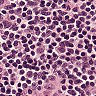
Metastatic tissue present: no